Interaction volume radius: 5 \u00c5
Interaction volume height: 10 \u00c5
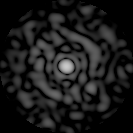
Disorder parameter: 0.8516